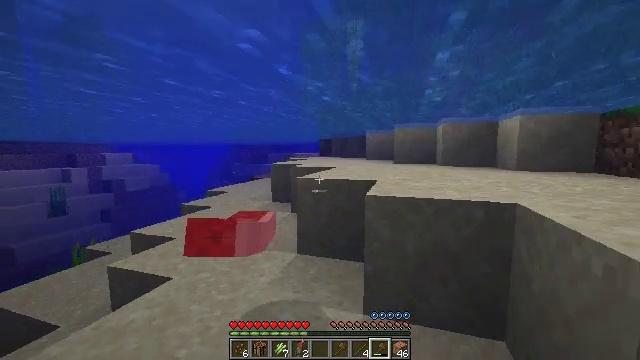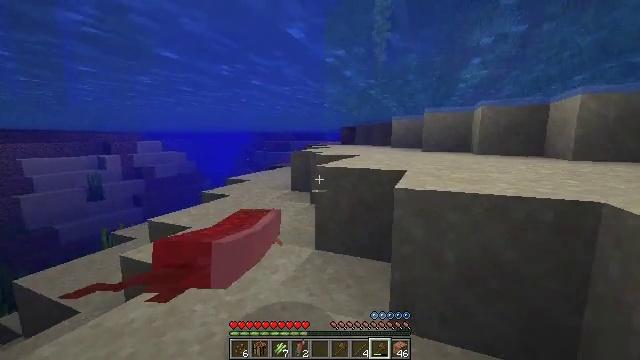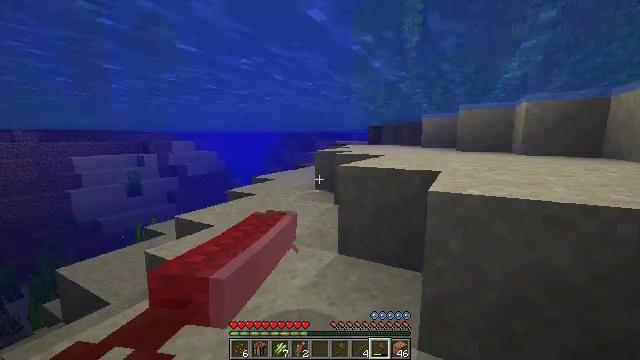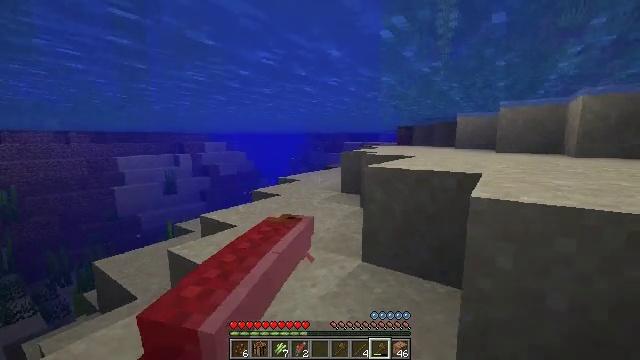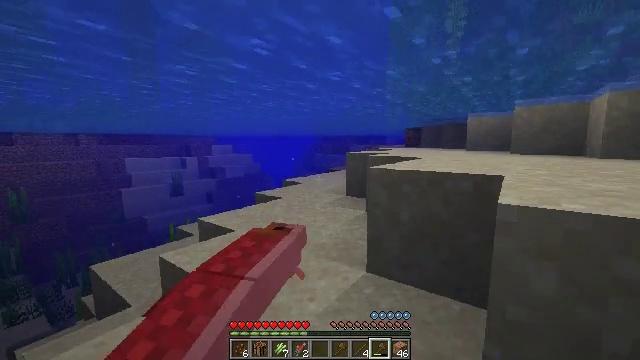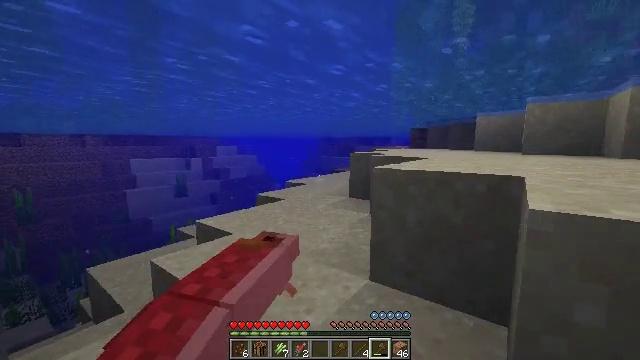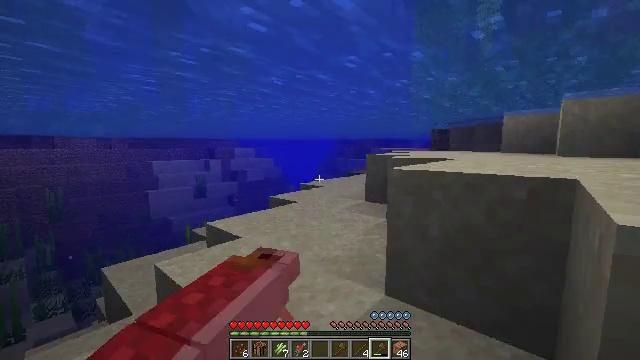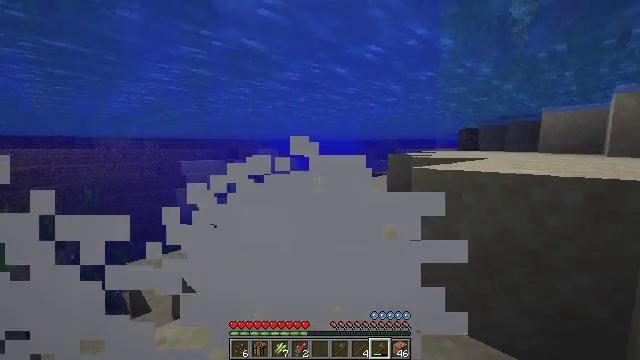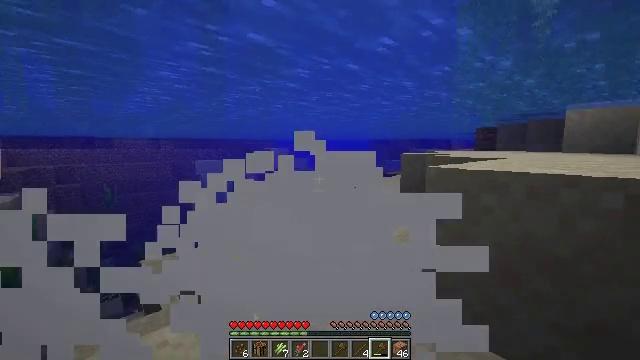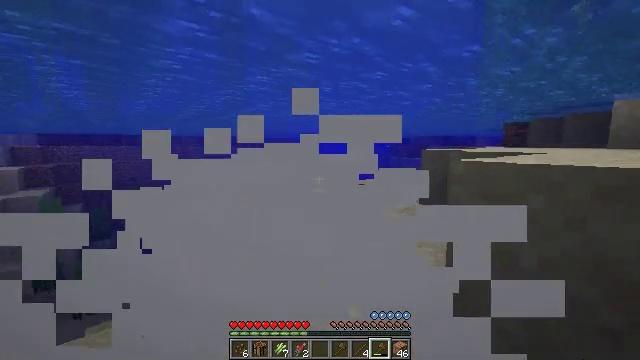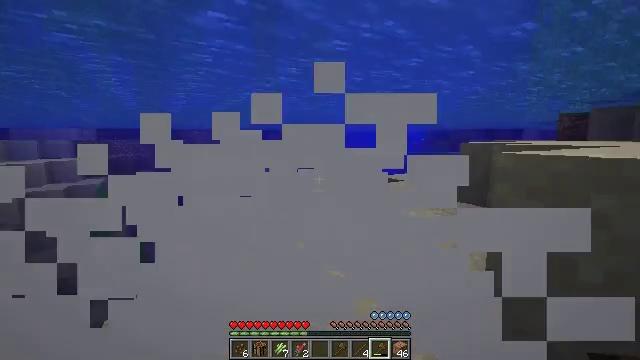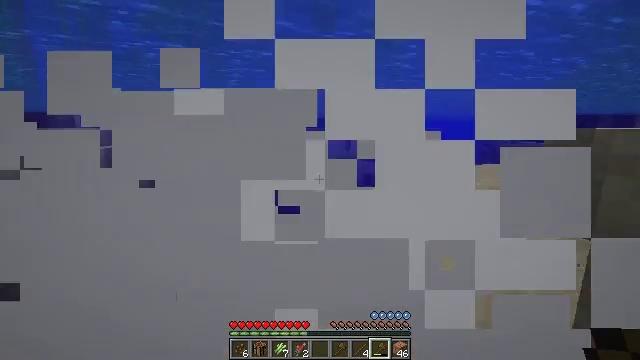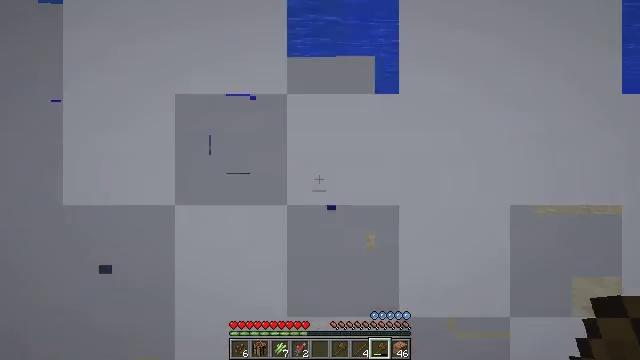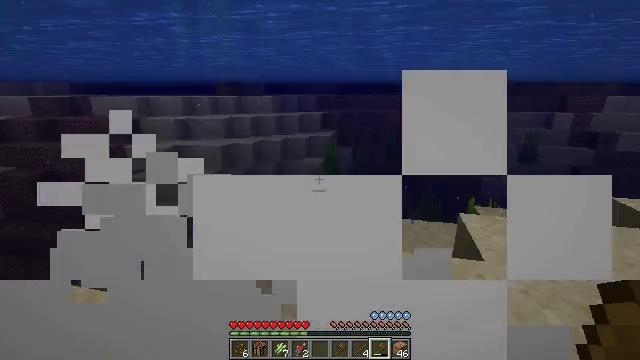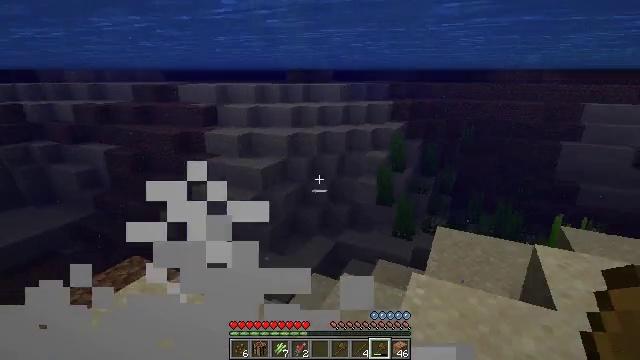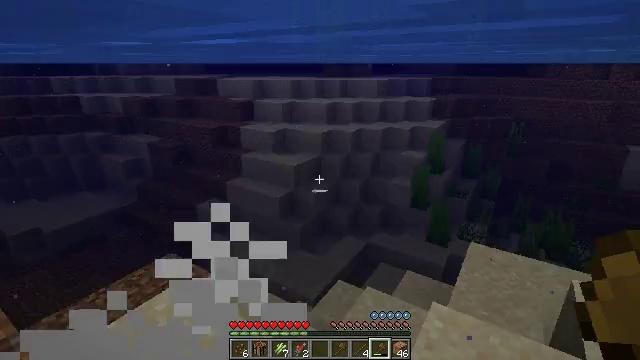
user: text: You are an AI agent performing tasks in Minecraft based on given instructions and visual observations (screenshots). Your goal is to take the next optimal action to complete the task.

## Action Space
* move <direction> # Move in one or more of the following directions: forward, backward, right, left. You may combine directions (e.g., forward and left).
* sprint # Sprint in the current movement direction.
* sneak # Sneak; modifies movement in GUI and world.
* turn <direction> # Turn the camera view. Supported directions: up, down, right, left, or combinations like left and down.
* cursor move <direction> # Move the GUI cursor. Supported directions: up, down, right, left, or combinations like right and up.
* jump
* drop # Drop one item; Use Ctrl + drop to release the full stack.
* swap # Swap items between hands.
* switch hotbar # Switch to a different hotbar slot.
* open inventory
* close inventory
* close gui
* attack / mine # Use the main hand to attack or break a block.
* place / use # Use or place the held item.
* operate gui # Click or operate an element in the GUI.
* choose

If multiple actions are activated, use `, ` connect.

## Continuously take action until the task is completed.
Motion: motion action
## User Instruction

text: Hunt fish.
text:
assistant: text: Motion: move forward, sprint, turn left and down
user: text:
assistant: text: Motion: move forward, turn left
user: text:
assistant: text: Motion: move forward, turn left
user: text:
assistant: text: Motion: move forward, turn left
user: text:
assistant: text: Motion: move forward, turn left
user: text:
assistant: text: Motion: move forward, turn left
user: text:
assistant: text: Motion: move forward, turn left
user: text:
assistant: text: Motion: move forward, turn left
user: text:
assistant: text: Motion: move forward, turn left
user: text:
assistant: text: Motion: move forward, turn left and down
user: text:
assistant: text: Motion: turn left and down
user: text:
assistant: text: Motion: turn left and down
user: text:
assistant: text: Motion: turn left and down
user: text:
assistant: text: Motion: turn left and down
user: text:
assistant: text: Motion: turn left and down
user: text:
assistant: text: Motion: turn left and down
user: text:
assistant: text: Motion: turn left
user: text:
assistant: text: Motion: turn left
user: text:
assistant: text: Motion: no_op
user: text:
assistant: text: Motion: turn left
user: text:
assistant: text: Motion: turn left
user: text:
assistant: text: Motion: turn left
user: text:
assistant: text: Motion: turn left and up
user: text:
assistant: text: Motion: move forward, turn left and up
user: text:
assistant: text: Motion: move forward, turn left and up
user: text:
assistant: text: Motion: move forward, turn left
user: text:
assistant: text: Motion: move forward, turn left
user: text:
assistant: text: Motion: move forward, sneak, turn left and up
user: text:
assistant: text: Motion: move forward, sneak, turn left
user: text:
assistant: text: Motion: move forward, sneak, turn left